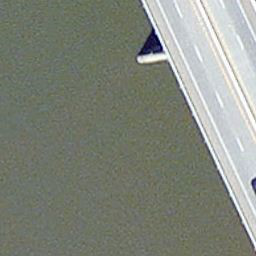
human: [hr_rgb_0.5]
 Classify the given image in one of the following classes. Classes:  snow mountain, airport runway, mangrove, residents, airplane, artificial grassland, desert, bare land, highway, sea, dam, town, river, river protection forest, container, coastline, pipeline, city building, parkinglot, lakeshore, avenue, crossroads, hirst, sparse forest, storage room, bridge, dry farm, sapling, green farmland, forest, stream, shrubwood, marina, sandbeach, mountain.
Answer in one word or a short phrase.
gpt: bridge